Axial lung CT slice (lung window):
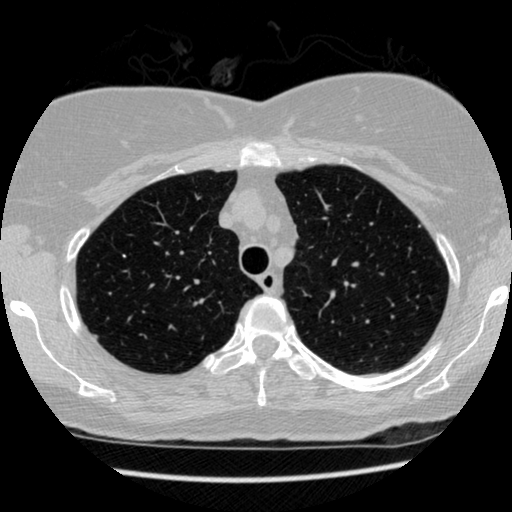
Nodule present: no